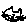
Label: cat